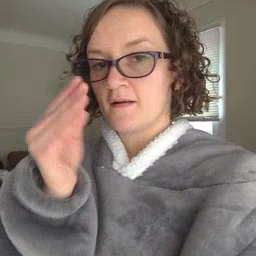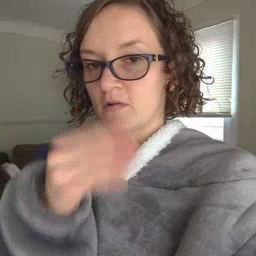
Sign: flower